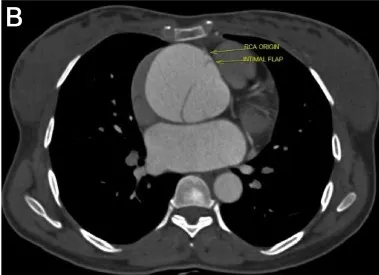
A and B: Axial Multiplanar Reconstruction (MPR) of the 45% phase of the gated CT Aortogram study showing the relationship of the intimal flap with the right coronary artery (RCA) and the left main coronary artery (LMCA).
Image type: radiology (ct)